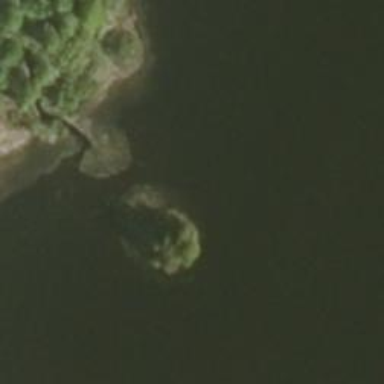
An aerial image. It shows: Islet.